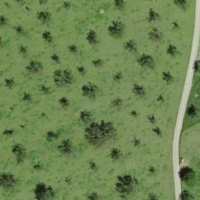
EUNIS habitat code: 25
Species observed at this site:
Veronica filiformis